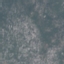
Land use / land cover: HerbaceousVegetation